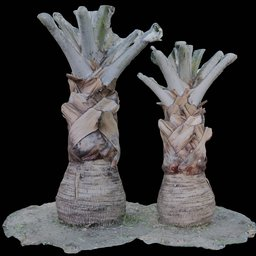
Label: nature